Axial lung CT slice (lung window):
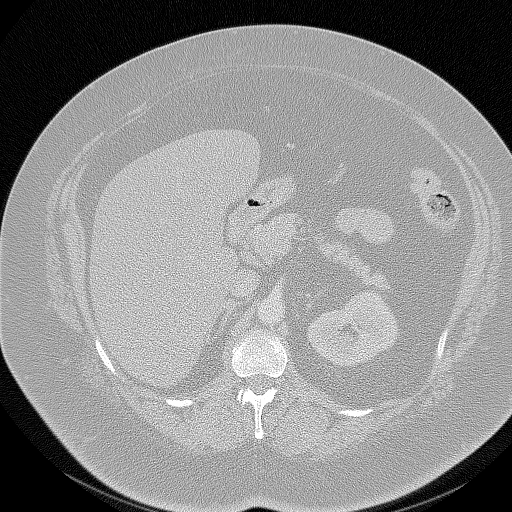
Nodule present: no